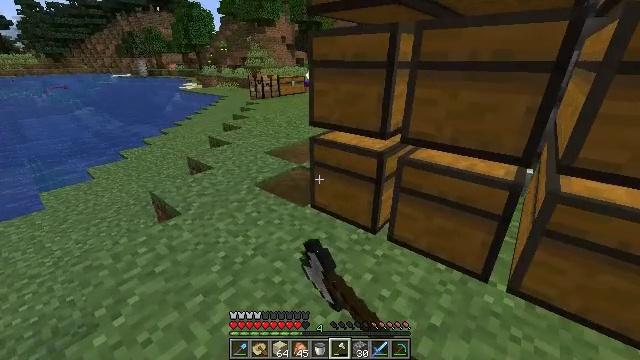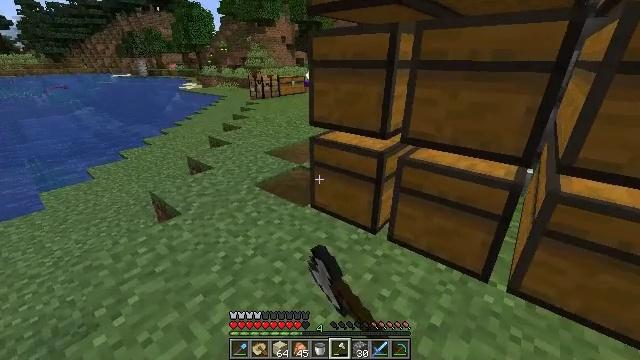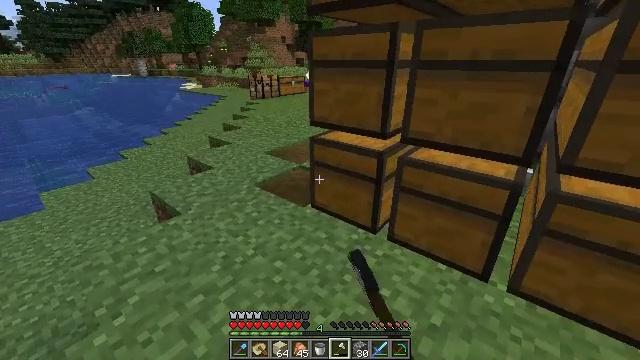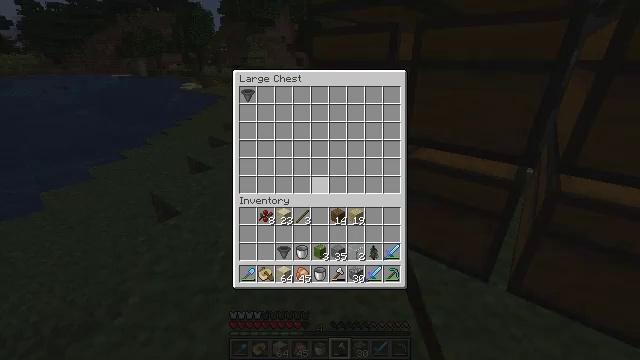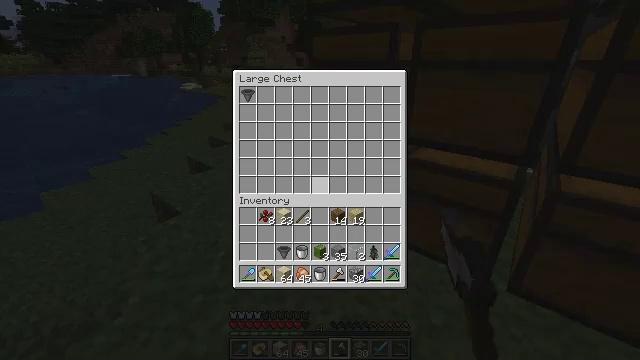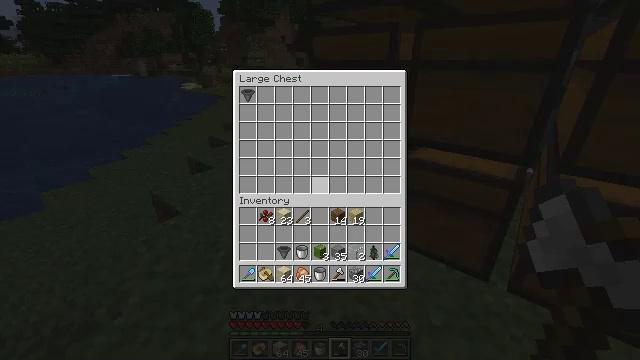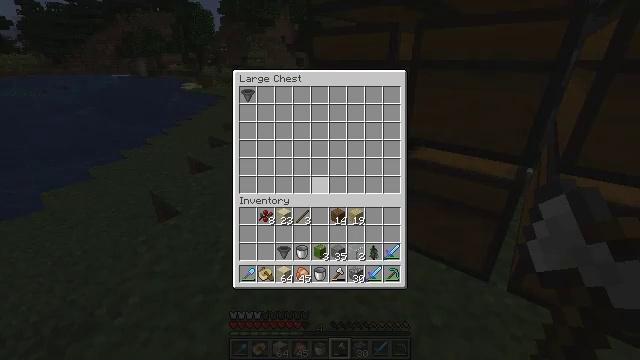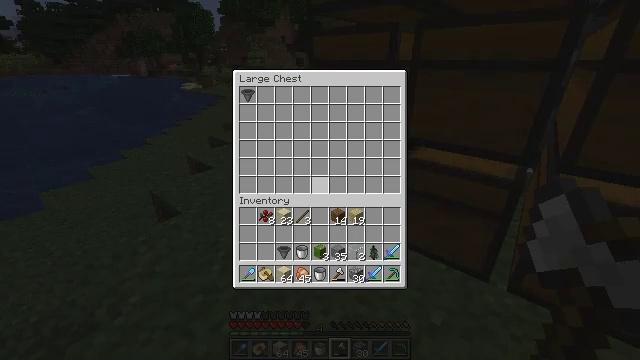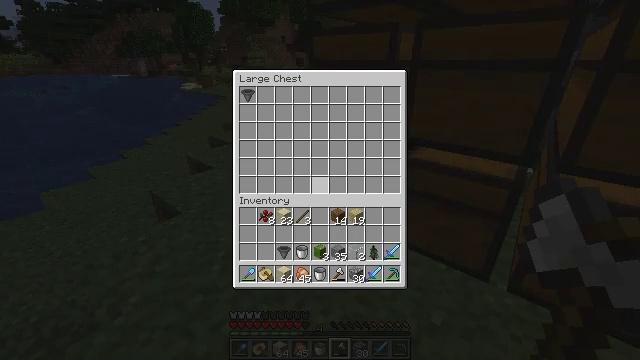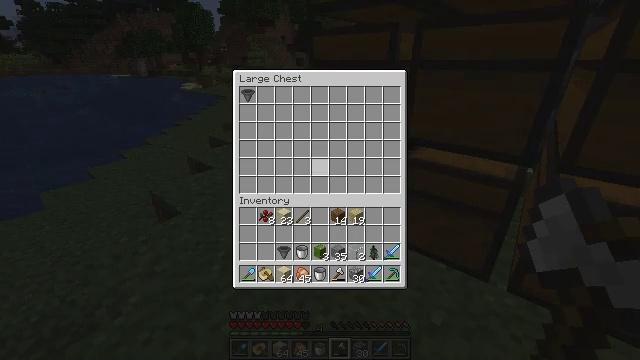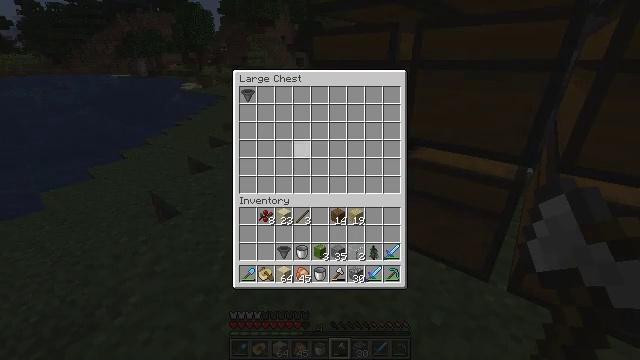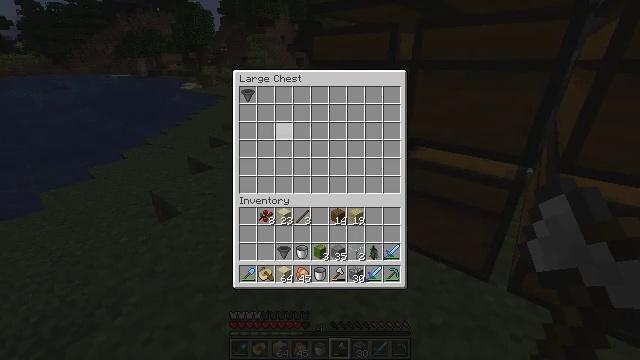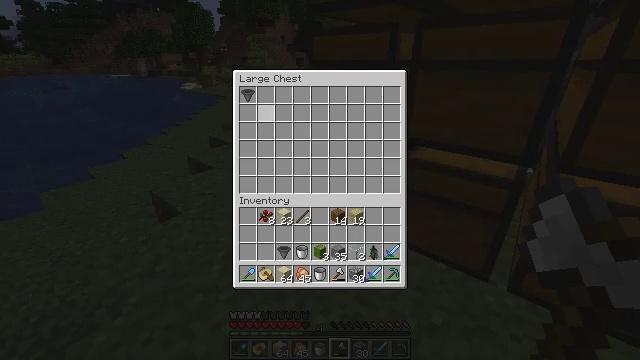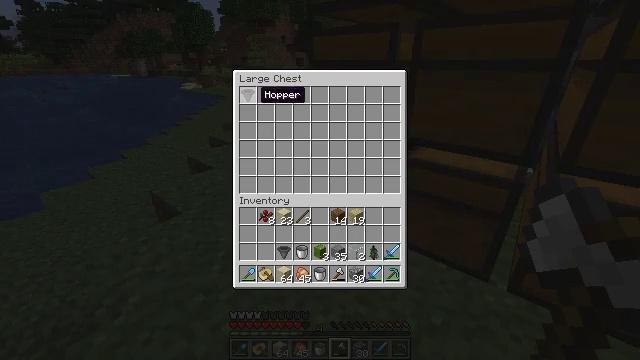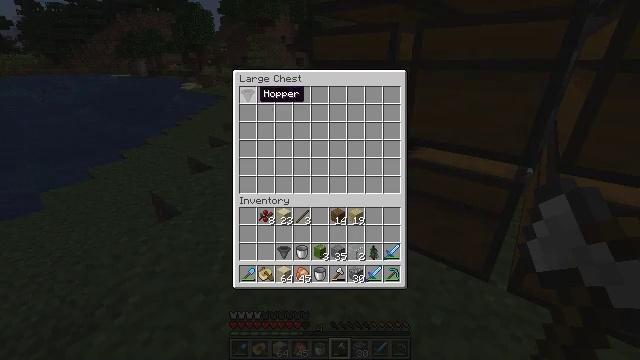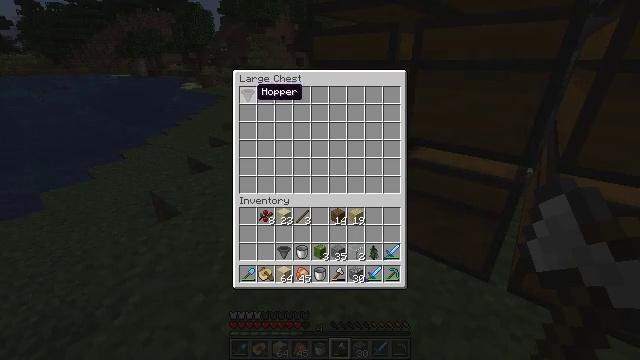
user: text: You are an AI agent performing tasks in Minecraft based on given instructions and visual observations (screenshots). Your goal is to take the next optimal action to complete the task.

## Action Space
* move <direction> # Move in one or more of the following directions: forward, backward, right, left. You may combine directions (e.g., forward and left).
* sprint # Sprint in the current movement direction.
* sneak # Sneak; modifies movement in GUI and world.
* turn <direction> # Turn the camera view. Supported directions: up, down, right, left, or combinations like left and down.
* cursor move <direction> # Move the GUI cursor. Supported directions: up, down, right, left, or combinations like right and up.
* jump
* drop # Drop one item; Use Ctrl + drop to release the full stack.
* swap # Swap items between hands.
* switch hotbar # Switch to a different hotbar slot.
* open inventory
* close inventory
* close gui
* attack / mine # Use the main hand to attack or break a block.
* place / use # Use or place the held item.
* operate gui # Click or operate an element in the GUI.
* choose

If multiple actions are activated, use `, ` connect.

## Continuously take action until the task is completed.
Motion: motion action
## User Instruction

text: Craft a spruce sign using the necessary materials.
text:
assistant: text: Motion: use / place
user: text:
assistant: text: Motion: no_op
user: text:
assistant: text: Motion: open gui
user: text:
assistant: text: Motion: no_op
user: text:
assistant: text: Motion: no_op
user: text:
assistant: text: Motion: no_op
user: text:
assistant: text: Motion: no_op
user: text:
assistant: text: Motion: no_op
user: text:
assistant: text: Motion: no_op
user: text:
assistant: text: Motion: cursor move left and up
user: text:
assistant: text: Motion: sneak, cursor move left and up
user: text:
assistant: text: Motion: sneak, cursor move left and up
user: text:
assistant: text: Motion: sneak
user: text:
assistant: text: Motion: sneak
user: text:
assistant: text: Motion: sneak
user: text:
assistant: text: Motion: sneak
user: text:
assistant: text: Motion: sneak
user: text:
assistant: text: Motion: sneak, operate gui
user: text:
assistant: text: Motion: sneak, operate gui
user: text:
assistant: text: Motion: sneak, operate gui
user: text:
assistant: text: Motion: sneak
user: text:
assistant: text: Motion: sneak
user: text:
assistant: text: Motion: sneak
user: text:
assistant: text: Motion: sneak
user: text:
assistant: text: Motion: no_op
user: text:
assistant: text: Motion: no_op
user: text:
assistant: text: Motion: no_op
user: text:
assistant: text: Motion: no_op
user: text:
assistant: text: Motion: no_op
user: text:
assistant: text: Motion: no_op